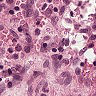
Metastatic tissue present: no